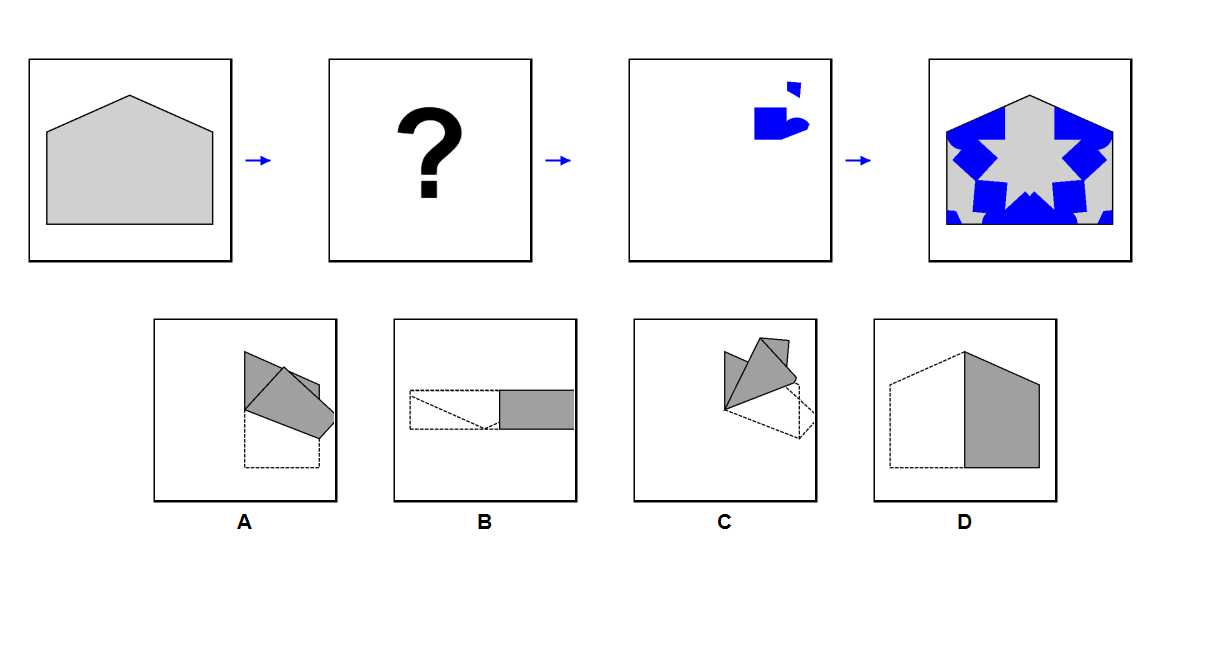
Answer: B